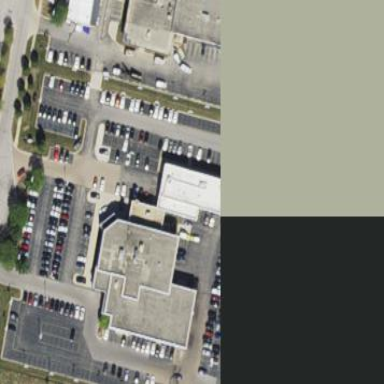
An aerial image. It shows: Retail building with car shop.